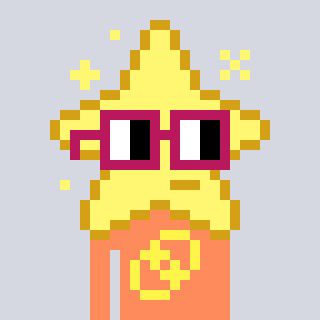
a pixel art character with square dark red glasses, a star-shaped head and a peachy-colored body on a cool background